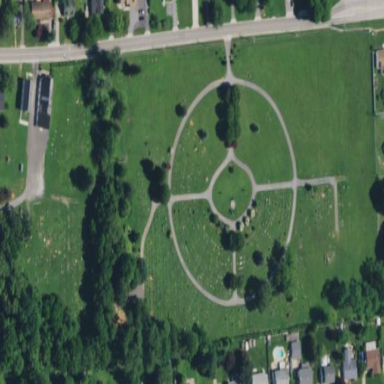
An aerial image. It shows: Cemetery.